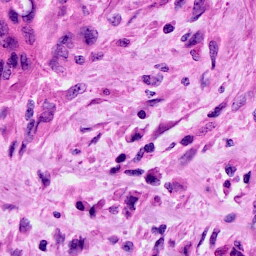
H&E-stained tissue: Cervix